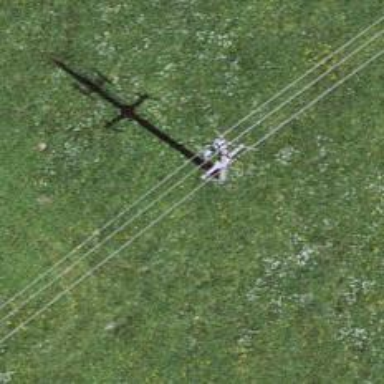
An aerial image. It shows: Power line in the image.